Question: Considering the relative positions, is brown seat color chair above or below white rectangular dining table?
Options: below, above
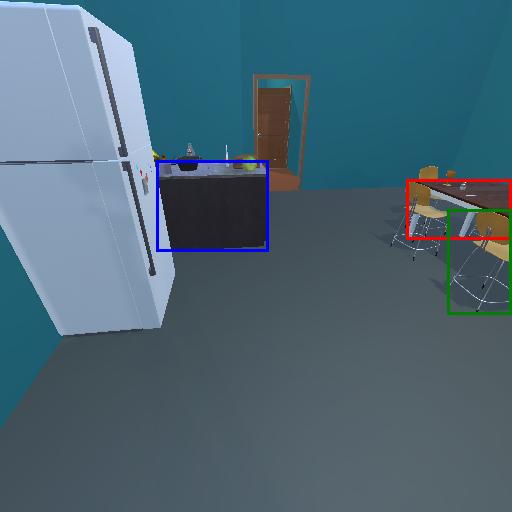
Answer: below